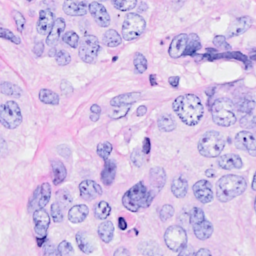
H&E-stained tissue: Breast